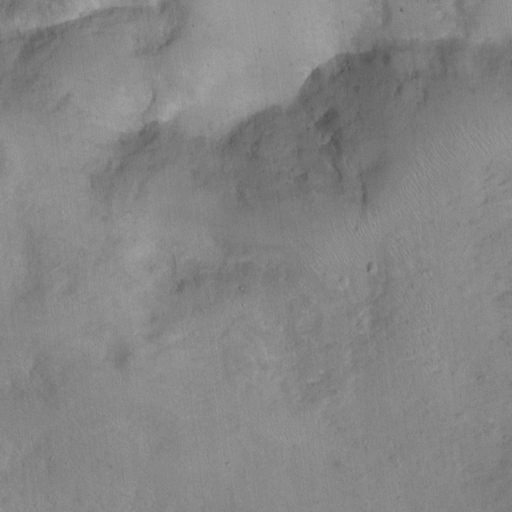
Classes present: Background